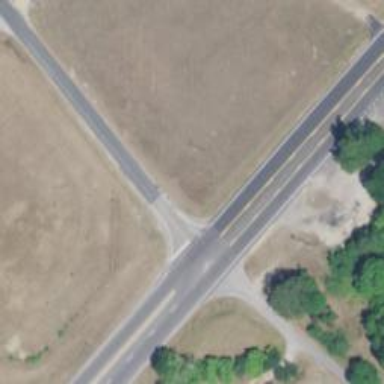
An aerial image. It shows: Stop road.